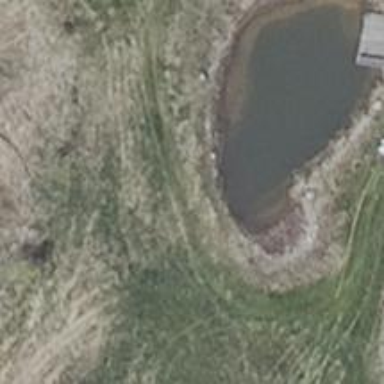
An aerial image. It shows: Serene pond surrounded by nature.